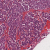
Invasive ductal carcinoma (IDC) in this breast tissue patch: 1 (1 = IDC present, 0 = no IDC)